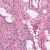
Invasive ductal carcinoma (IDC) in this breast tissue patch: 1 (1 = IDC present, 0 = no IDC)